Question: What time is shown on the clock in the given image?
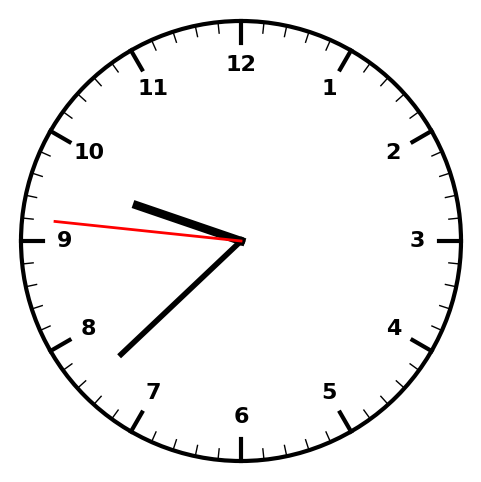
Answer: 09:37:46